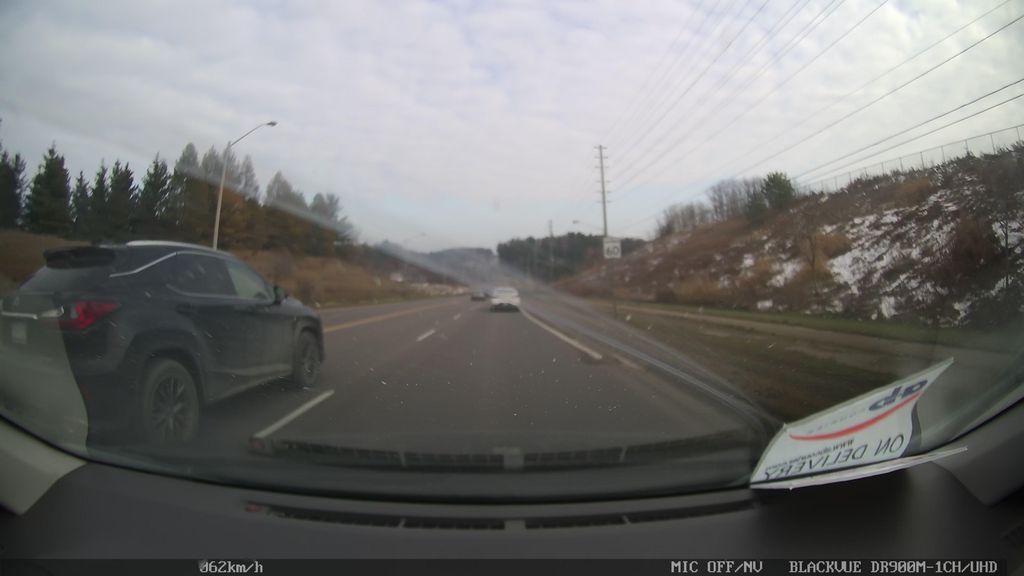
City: toronto